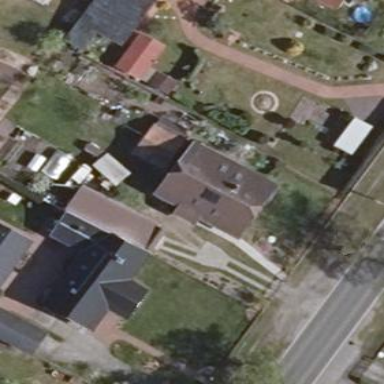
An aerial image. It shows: House with half-hipped roof shape.